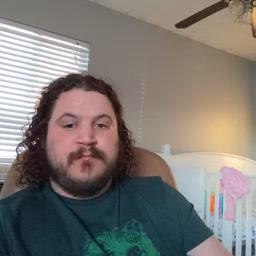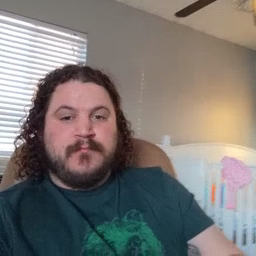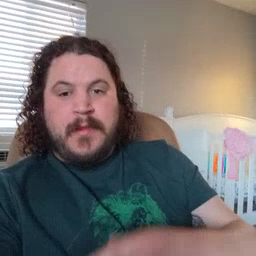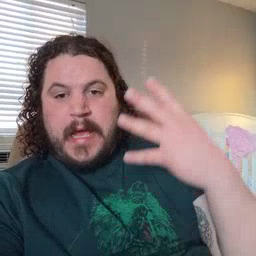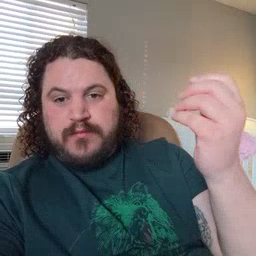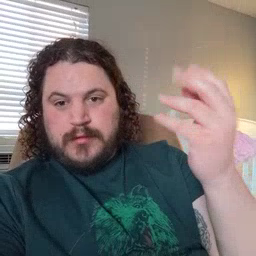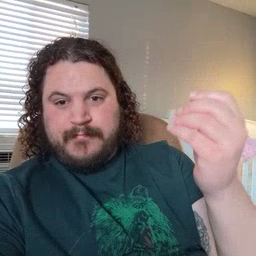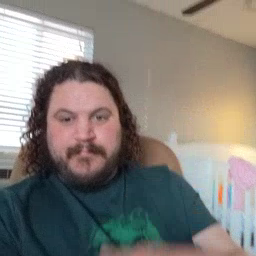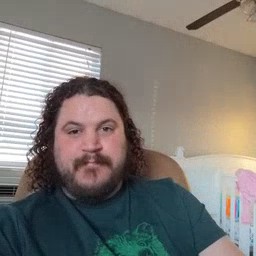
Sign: outside